Interaction volume radius: 5 \u00c5
Interaction volume height: 45 \u00c5
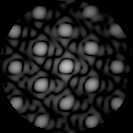
Disorder parameter: 0.05656